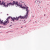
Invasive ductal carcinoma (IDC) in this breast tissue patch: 0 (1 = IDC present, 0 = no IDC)